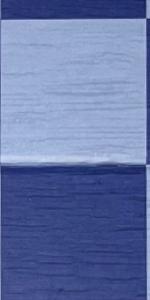
Label: Empty